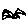
Label: bird